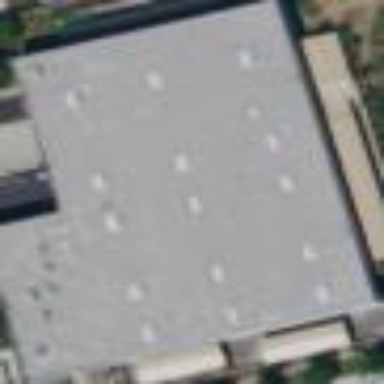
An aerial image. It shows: Industrial building.